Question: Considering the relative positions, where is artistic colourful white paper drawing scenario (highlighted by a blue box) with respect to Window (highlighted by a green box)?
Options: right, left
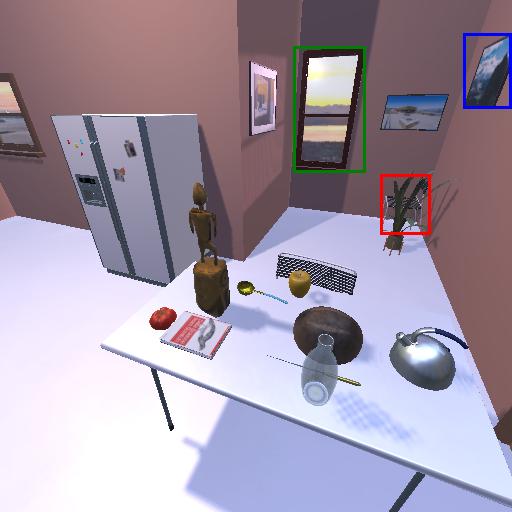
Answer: right